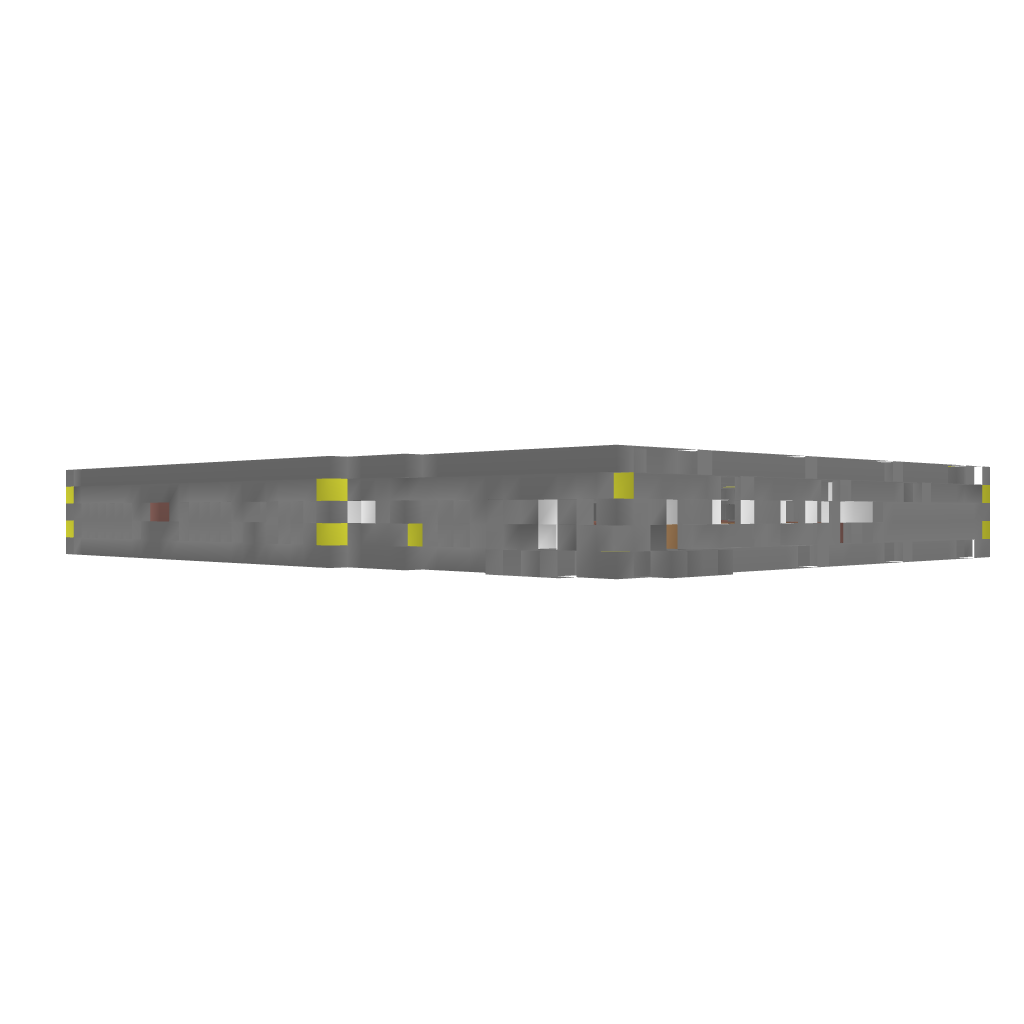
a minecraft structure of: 10 pin bowling alley bad low quality